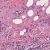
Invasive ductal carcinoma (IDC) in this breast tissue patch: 1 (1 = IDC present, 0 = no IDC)